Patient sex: M
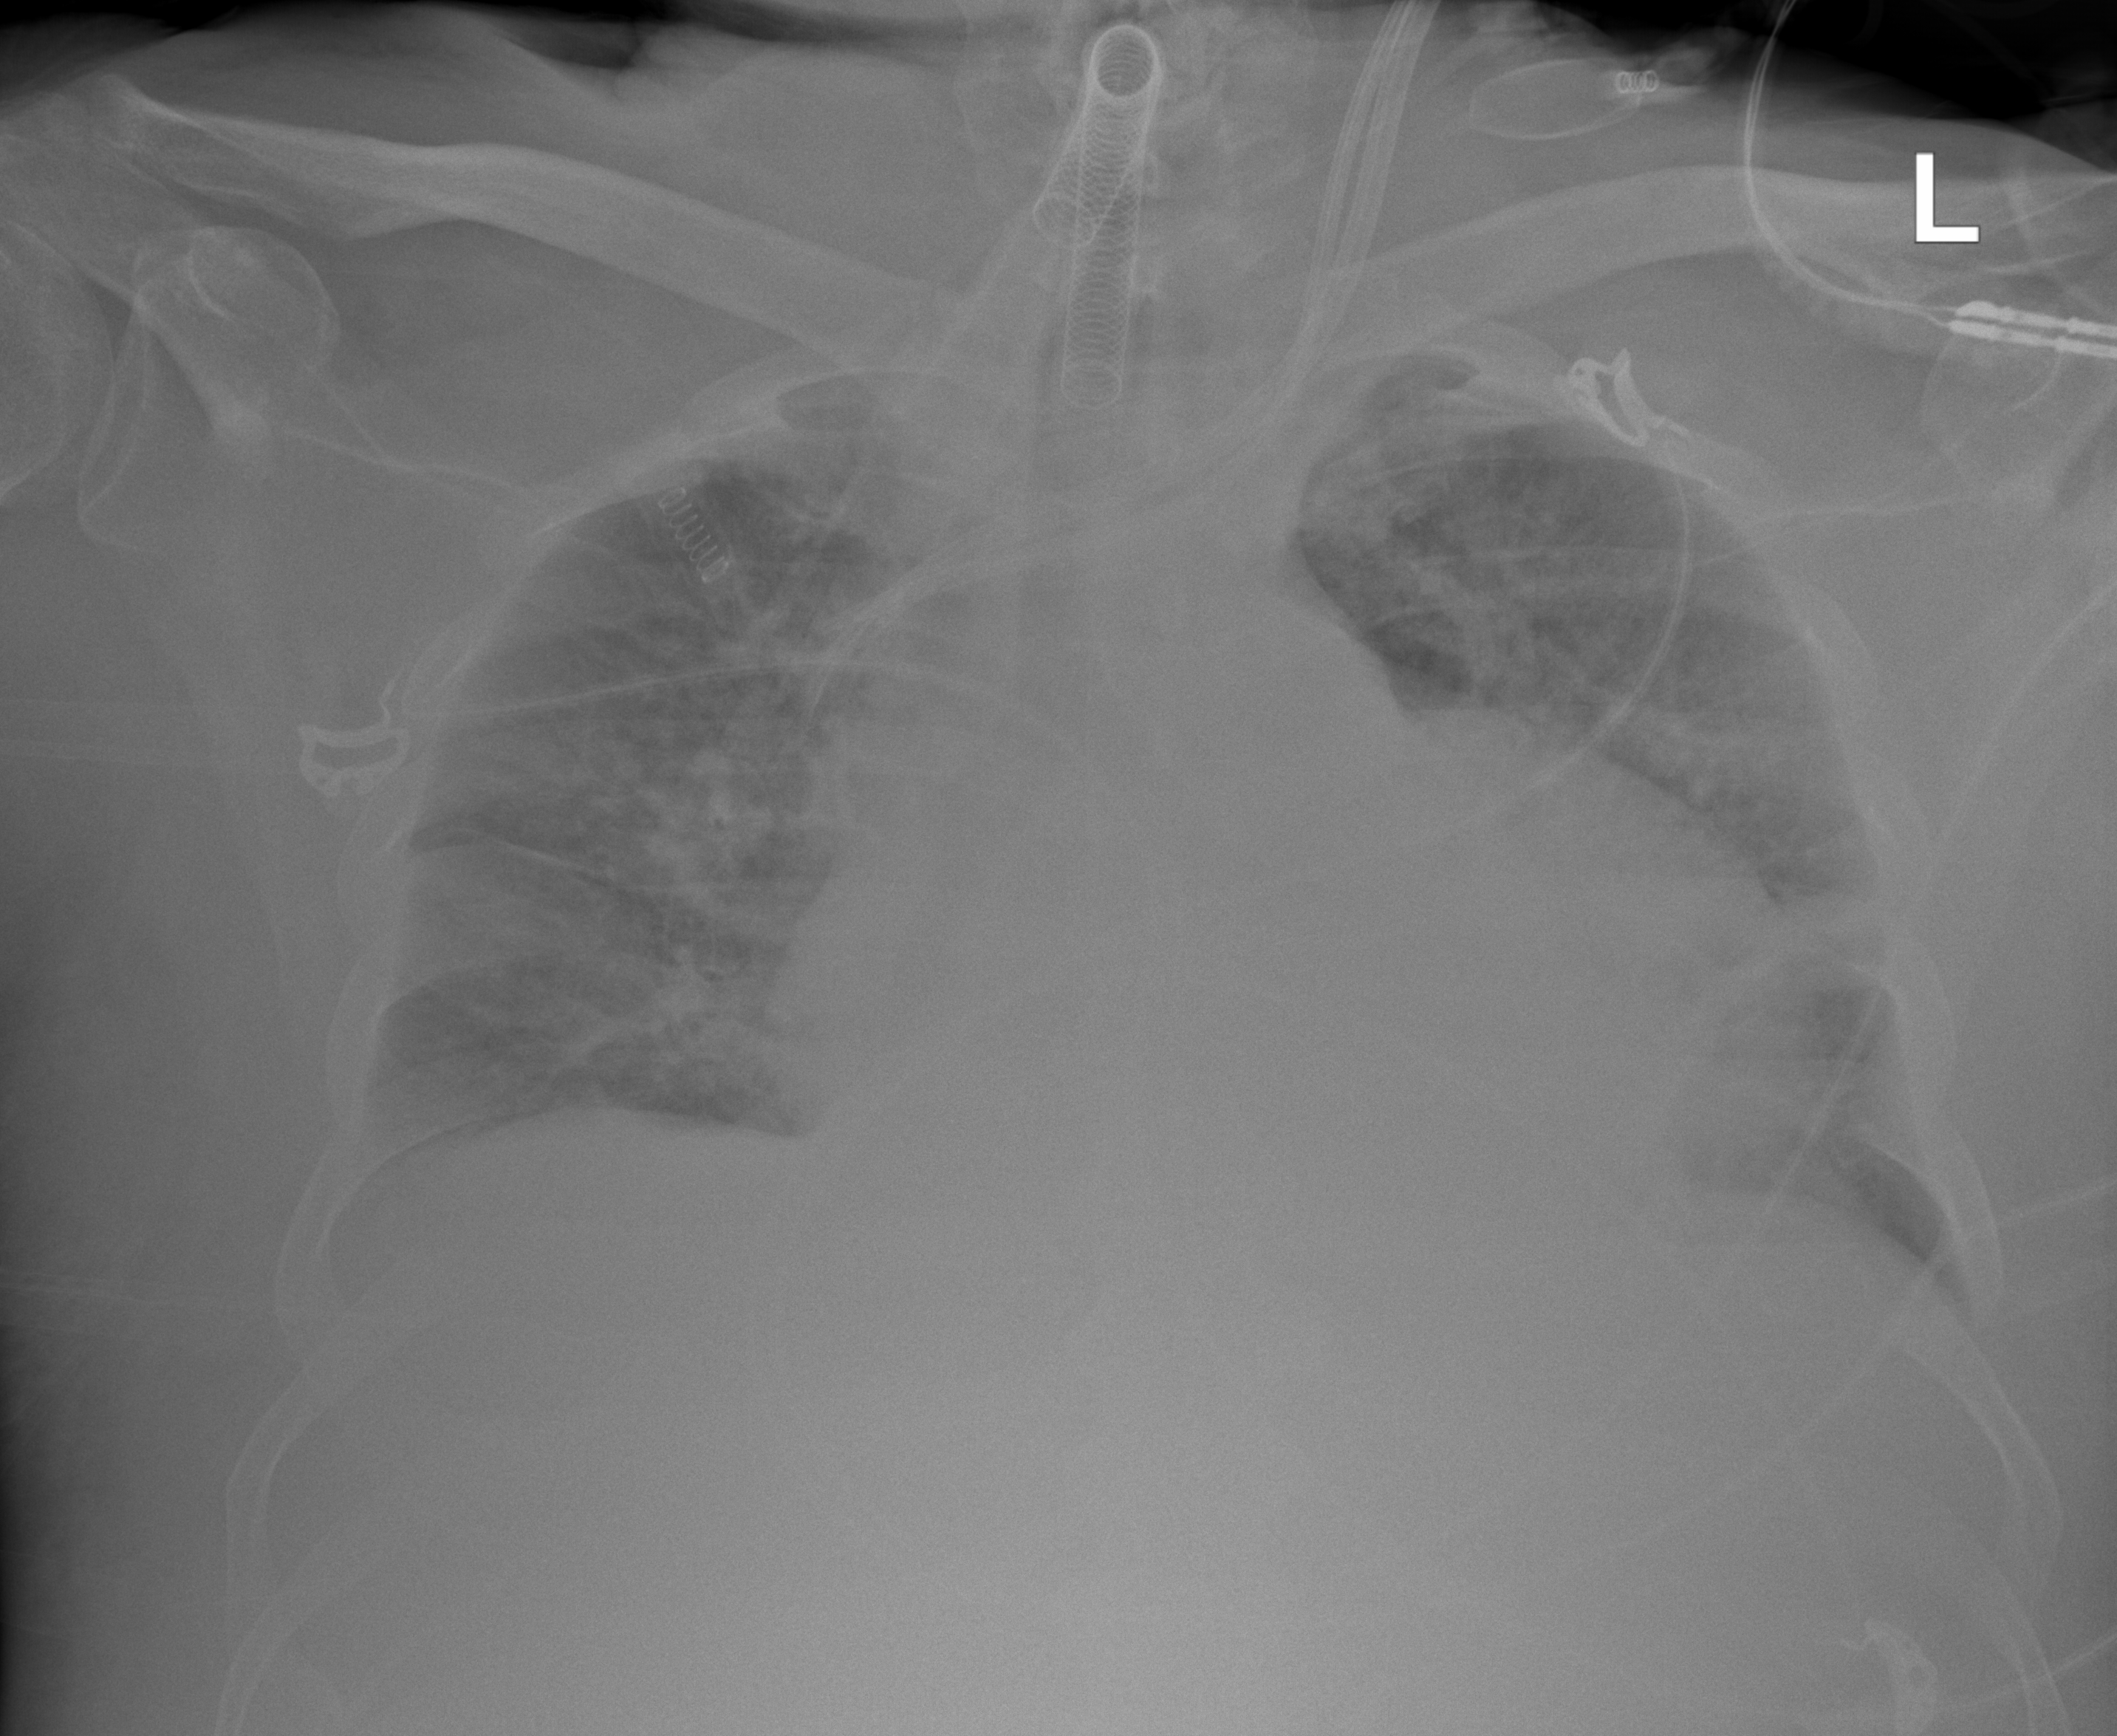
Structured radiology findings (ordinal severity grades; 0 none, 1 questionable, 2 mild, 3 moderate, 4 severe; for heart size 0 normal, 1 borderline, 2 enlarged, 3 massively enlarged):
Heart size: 2
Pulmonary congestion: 2
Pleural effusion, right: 2
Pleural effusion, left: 2
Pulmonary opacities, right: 2
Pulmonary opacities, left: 2
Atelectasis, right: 2
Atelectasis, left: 2